Question: As shown below. The first image is the default image linked at <URL>. while the second image below it is the image that is loaded using uil
This is the imageloader configuration
'''
File cacheDir = StorageUtils.getCacheDirectory(context);
ImageLoaderConfiguration config = new ImageLoaderConfiguration.Builder(context)
.memoryCacheExtraOptions(480, 800) // default = device screen dimensions
.discCacheExtraOptions(480, 800, CompressFormat.JPEG, 75)
.taskExecutor(AsyncTask.THREAD_POOL_EXECUTOR)
.taskExecutorForCachedImages(AsyncTask.THREAD_POOL_EXECUTOR)
.threadPoolSize(3) // default
.threadPriority(Thread.NORM_PRIORITY - 1) // default
.tasksProcessingOrder(QueueProcessingType.FIFO) // default
.denyCacheImageMultipleSizesInMemory()
.memoryCache(new LruMemoryCache(2 * 1024 * 1024))
.memoryCacheSize(2 * 1024 * 1024)
.discCache(new UnlimitedDiscCache(cacheDir)) // default
.discCacheSize(50 * 1024 * 1024)
.discCacheFileCount(100)
.discCacheFileNameGenerator(new HashCodeFileNameGenerator()) // default
.imageDownloader(new BaseImageDownloader(context)) // default
.imageDecoder(new BaseImageDecoder()) // default
.defaultDisplayImageOptions(DisplayImageOptions.createSimple()) // default
.enableLogging()
.build();
'''
this is the displayoptions
'''
DisplayImageOptions options = new DisplayImageOptions.Builder()
.bitmapConfig(Bitmap.Config.ARGB_8888) // default
.cacheInMemory()
.cacheOnDisc()
.build();
'''

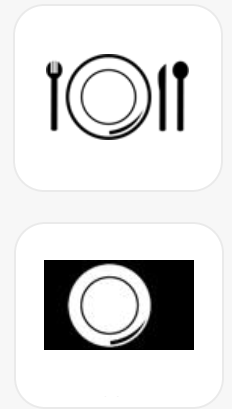
Answer: Did you see comment in Readme:
'''
DON'T COPY THIS CODE TO YOUR PROJECT! This is just example of ALL options using.
'''
Don't use '.discCacheExtraOptions(480, 800, CompressFormat.JPEG, 75)'.
Your images saved in disc cache as JPEG files which can't have transparent background.